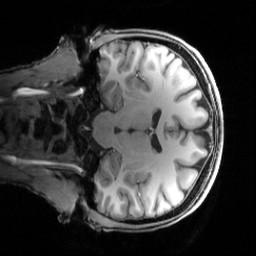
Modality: T1w
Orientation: coronal
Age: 24
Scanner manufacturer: siemens
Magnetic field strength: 3 T
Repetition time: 2.5 s
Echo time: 0.00444 s